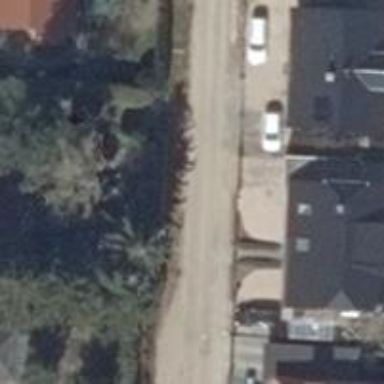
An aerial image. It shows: Driveway.